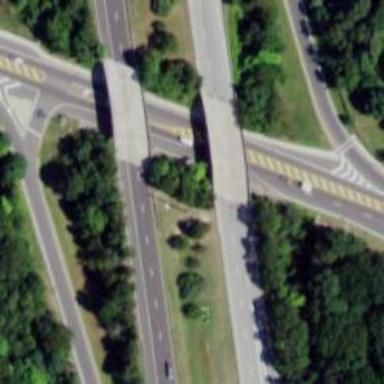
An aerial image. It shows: Motorway bridge spanning urban freeway/expressway.